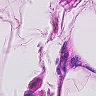
Metastatic tissue present: no